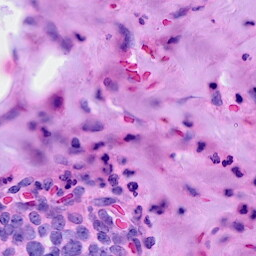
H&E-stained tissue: Breast